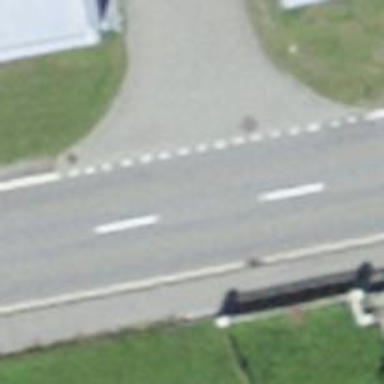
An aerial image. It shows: Primary road with asphalt surface.